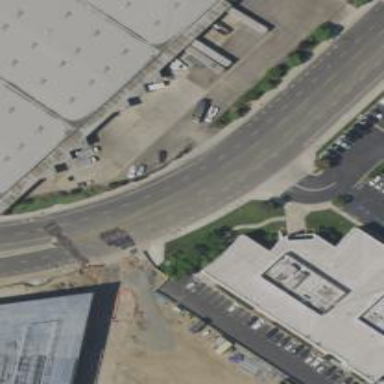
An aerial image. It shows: Secondary road with asphalt surface.